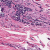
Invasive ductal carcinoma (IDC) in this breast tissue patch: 0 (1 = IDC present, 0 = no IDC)